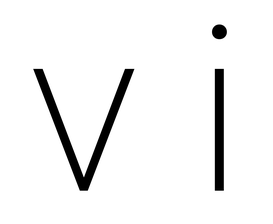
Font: Roboto_ExtraLight